This continuous-wavelet-transform scalogram was computed from a bearing vibration snapshot. Based on the visible evidence, which condition applies: normal, inner_race, outer_race, ball?
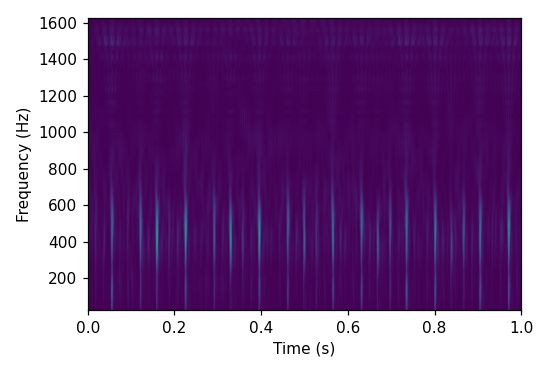
Answer: outer_race